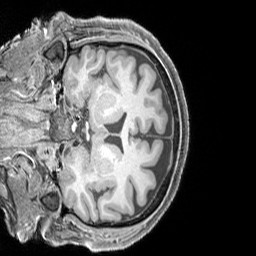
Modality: T1w
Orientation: coronal
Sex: female
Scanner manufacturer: siemens
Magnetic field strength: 3 T
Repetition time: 2.3 s
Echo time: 0.00226 s